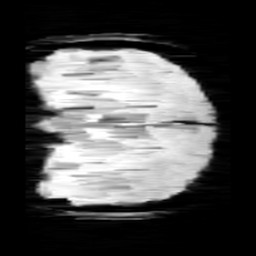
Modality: minIP
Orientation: coronal
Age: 13
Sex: male
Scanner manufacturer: siemens
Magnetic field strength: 3 T
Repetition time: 0.027 s
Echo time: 0.02 s